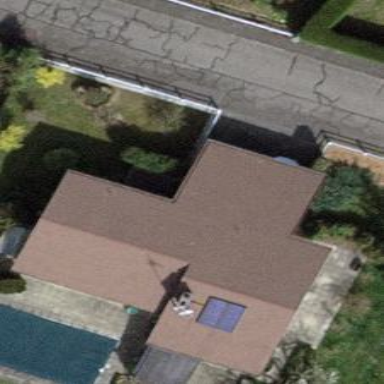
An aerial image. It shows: View of roof of building.